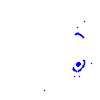
Particle: electron